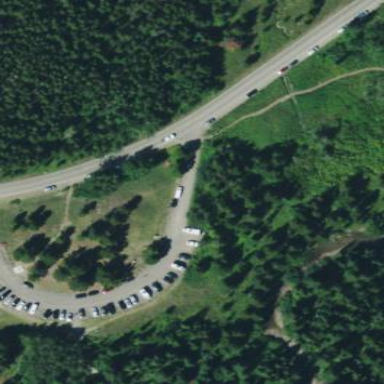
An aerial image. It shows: Picnic site for tourists.